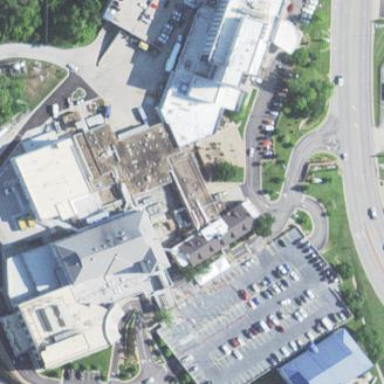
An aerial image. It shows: Hospital with helipad for emergency services.